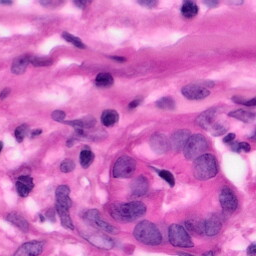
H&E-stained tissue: Pancreatic